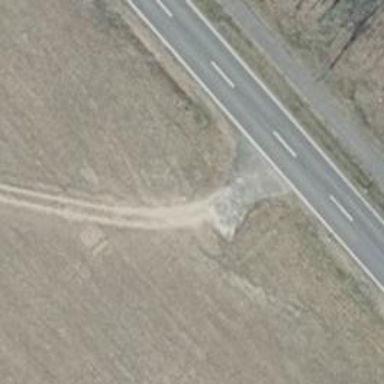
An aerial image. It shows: Sandy track road with grade4 tracktype.